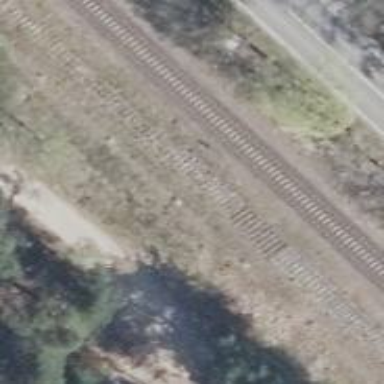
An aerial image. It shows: Railway signal.